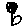
Label: flower